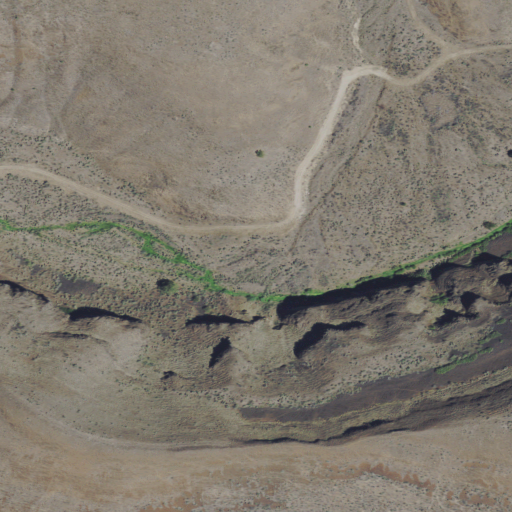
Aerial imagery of valley in Oregon named Freezeout Canyon containing shrub and grassland